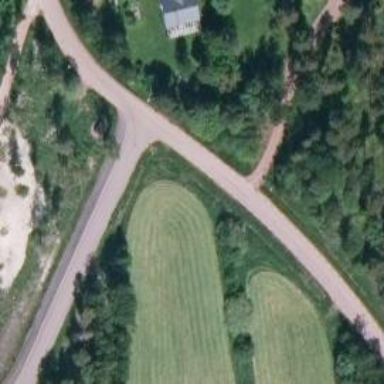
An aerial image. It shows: Road with "give way" sign.